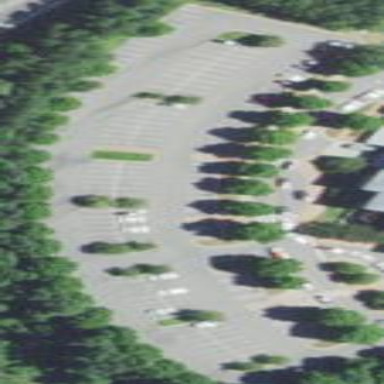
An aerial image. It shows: Parking area with surface.